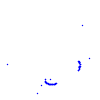
Particle: kaon